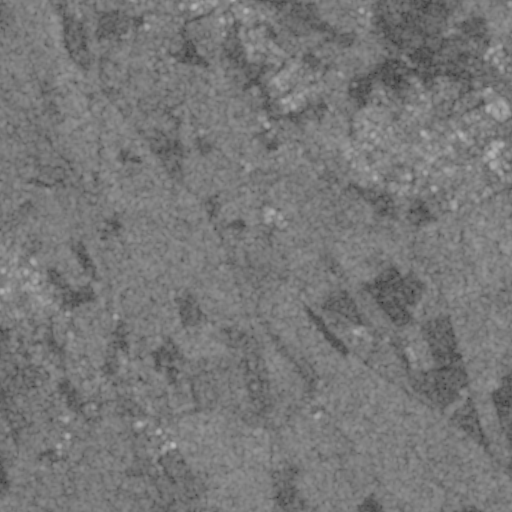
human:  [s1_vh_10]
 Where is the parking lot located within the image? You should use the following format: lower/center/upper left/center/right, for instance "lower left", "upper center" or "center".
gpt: The parking lot is located in the center right of the image.
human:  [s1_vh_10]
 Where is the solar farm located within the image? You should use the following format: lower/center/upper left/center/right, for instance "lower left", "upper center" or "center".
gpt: The solar farm is located in the lower left of the image.
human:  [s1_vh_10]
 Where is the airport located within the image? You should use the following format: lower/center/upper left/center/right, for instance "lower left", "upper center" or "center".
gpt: There is no airport in the image.

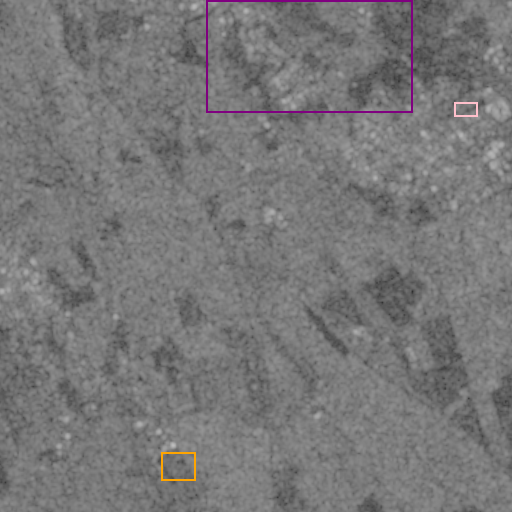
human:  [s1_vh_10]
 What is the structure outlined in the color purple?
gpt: The structure outlined in purple is a crop field.
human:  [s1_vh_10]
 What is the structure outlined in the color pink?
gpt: The structure outlined in pink is a park.
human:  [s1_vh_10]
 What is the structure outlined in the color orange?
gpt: The structure outlined in orange is a solar farm.
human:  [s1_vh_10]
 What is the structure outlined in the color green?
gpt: There is no green outline.